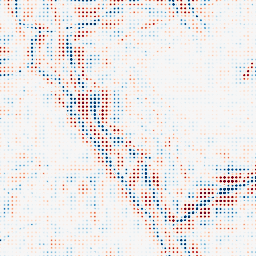
Category: wavelet
Decomposition family: wavelet_dwt
Decomposition parameters: wavelet: coif2
level: 4
Upsampling method: sinc_blackman
Upsampling parameters: scale: 8
kernel_size: 4
Upsampling scale: 8